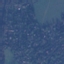
Land use / land cover class: Residential